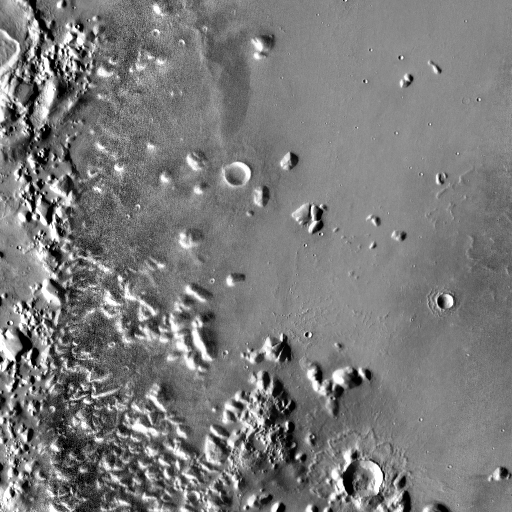
Crater classes present: Background, Other, Layered, Buried